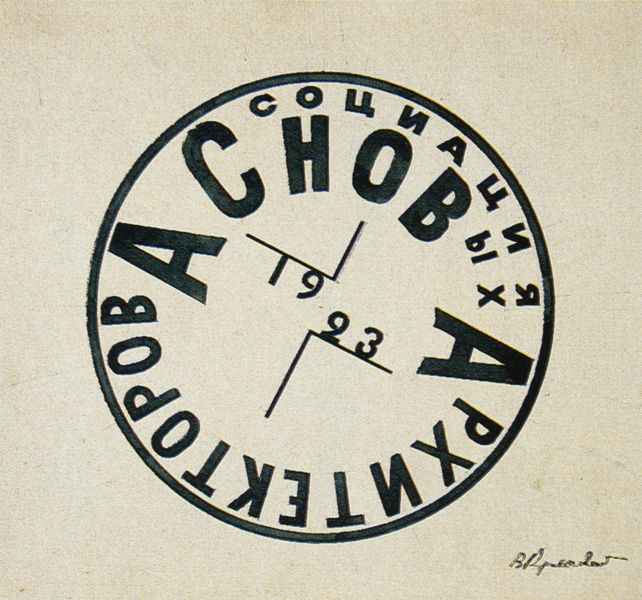
Titel: Emblem der Vereinigung junger Architekten ASNOWA
Künstler: Wladimir Krinskij
Standort: Moskau
Institution: Staatliches Architekturmuseum
Schlagwörter: weiß, grau, schwarz, signatur, blatt, kreis, rund, umrandung, schrift, papier, grafik, linien, rand, zahlen, jahreszahl, haken, druck, text, buchstaben, stempel, zahl, siegel, besitz, russisch, winkel, kyrillisch, marke, kennzeichnung, markung